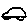
Label: car